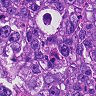
Metastatic tissue present: yes